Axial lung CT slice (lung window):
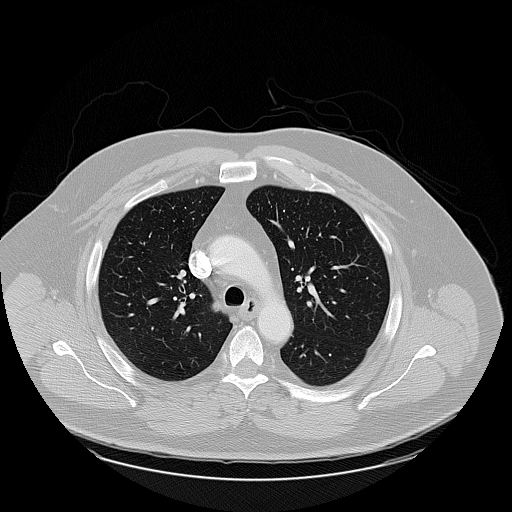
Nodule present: no